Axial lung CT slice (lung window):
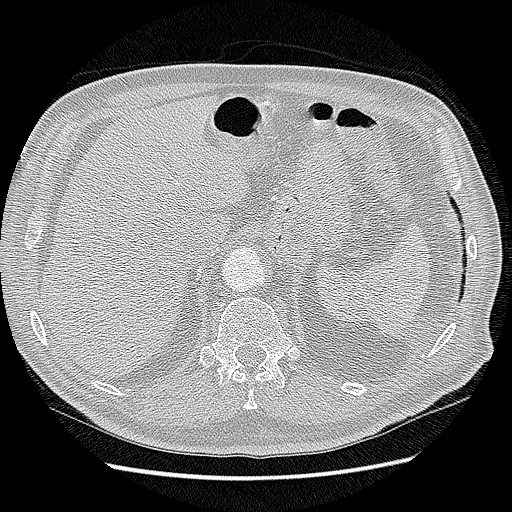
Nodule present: no